Brain MRI, t2w sequence, axial 2D slice.
Patient: age 50, sex F, weight 78 kg, height 1.78 m
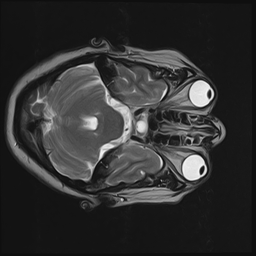